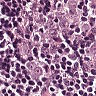
Metastatic tissue present: yes